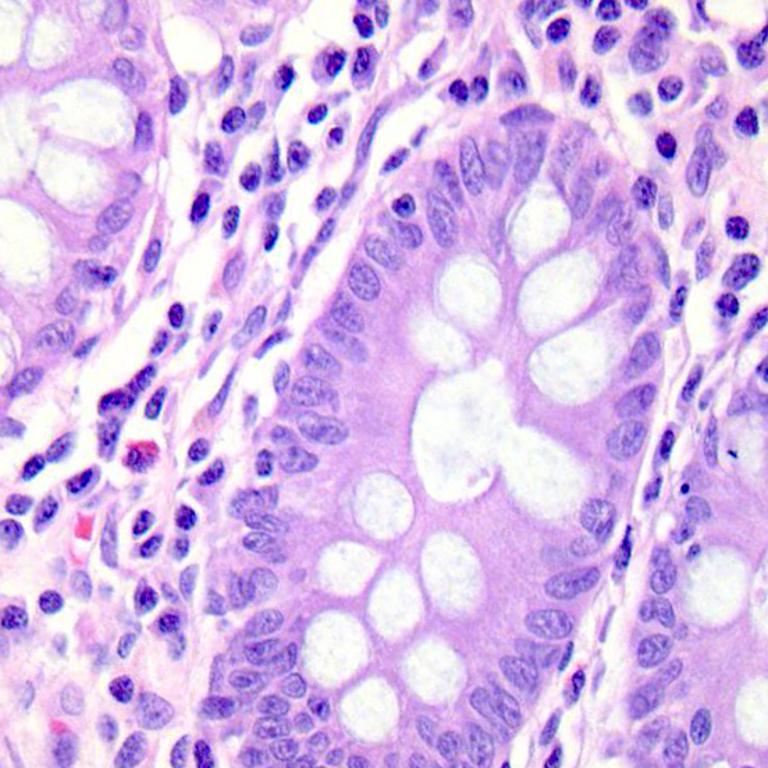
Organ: colon
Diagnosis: benign